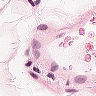
Metastatic tissue present: no